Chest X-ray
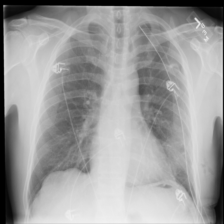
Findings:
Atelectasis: negative
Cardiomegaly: negative
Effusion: negative
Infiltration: negative
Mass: negative
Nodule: negative
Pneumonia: negative
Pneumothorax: negative
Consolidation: negative
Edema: negative
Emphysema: negative
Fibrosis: negative
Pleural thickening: negative
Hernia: negative